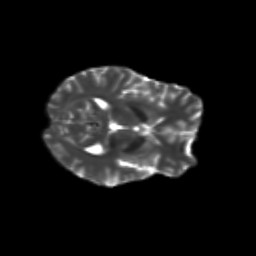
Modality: T2w
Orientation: axial
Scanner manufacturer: siemens
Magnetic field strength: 3 T
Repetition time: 9.2 s
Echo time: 0.084 s